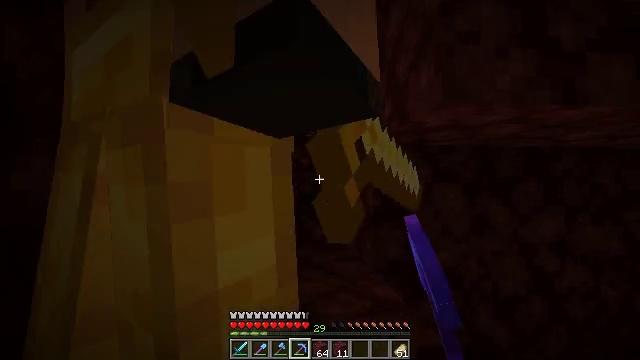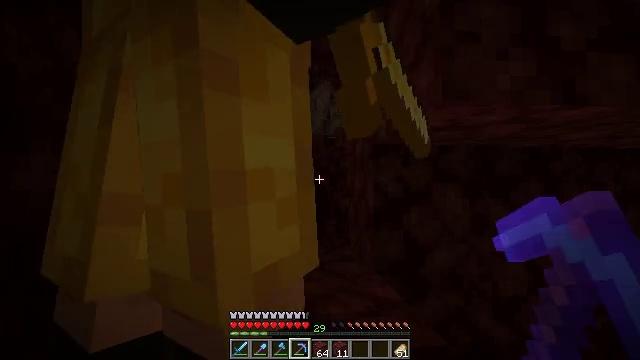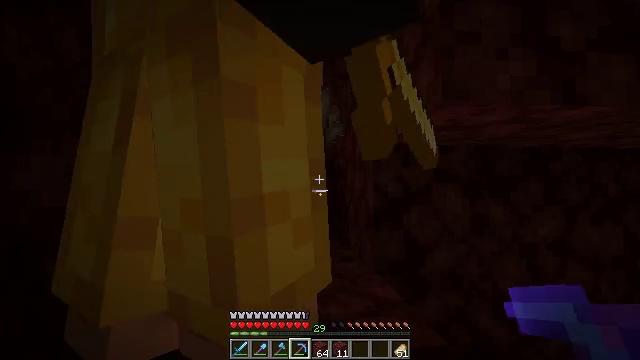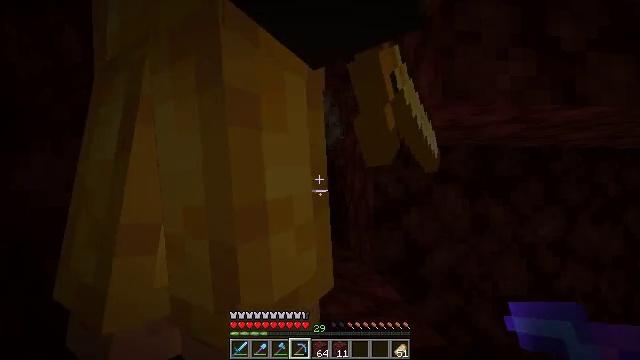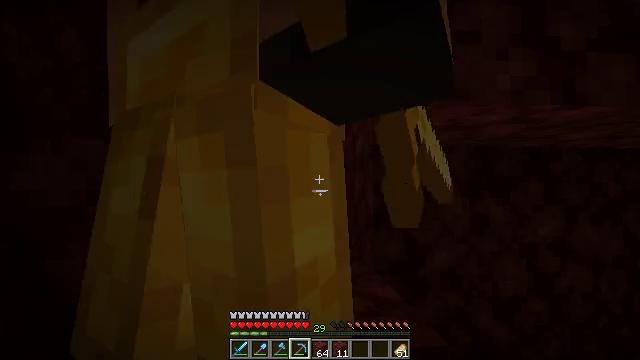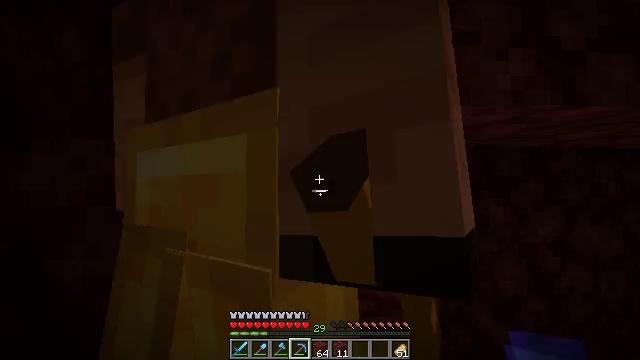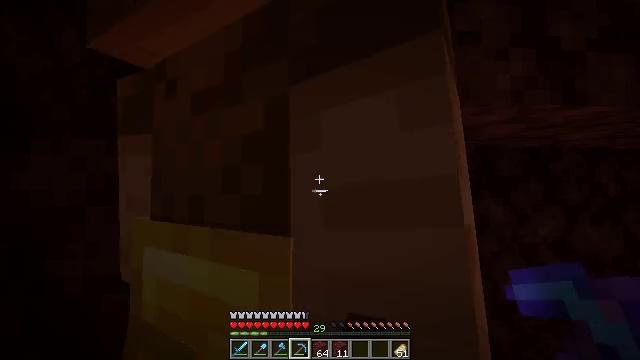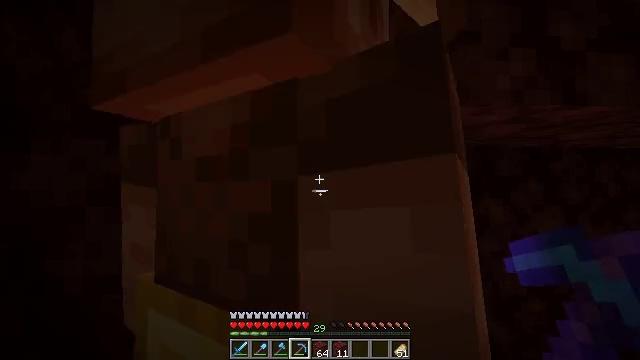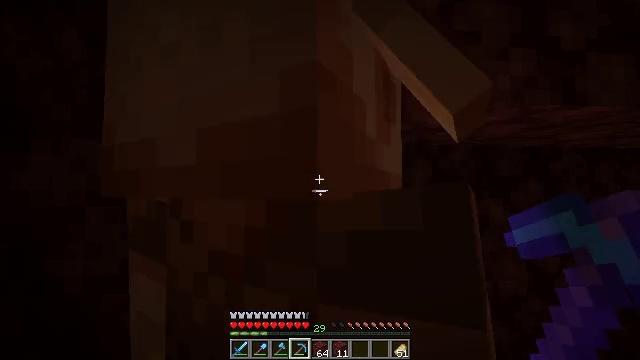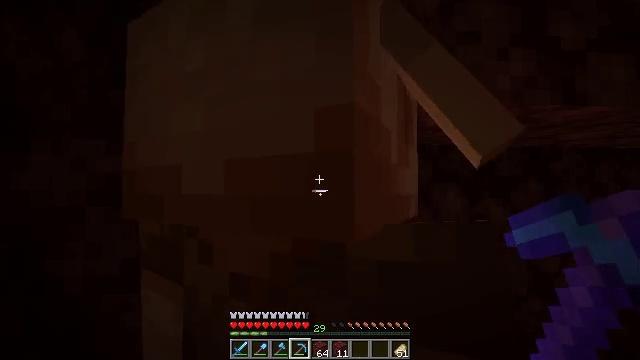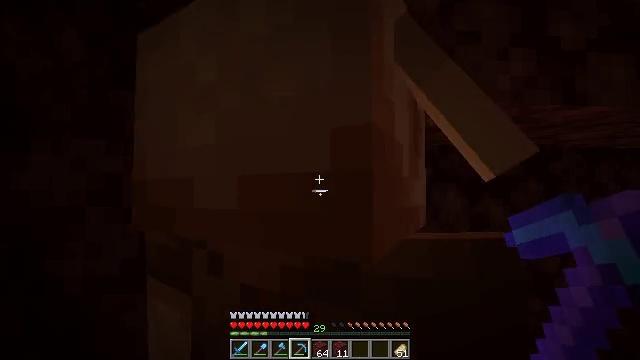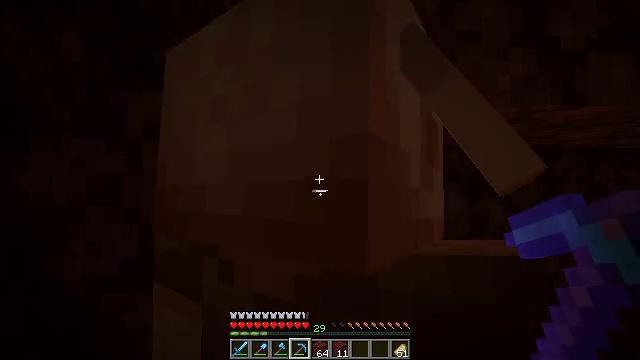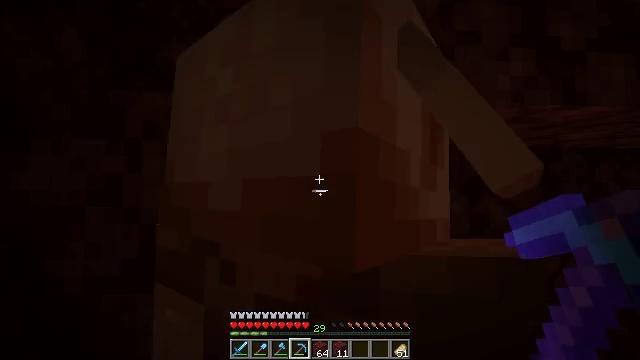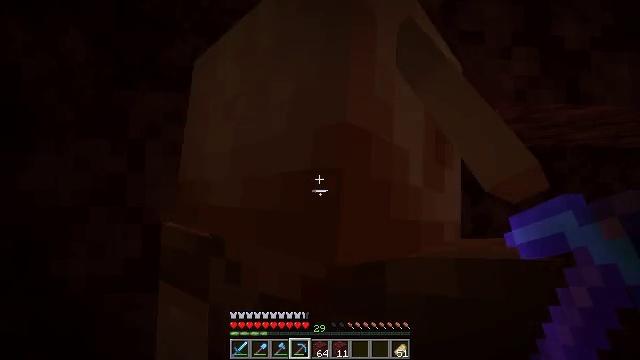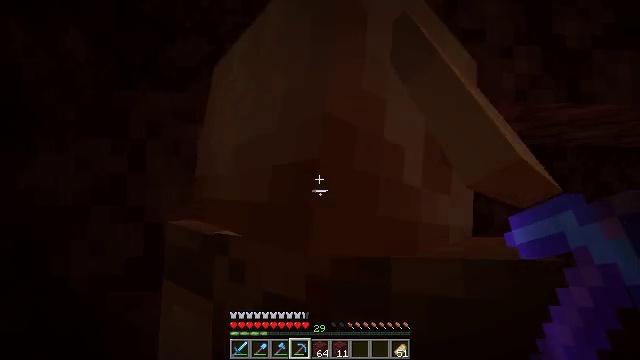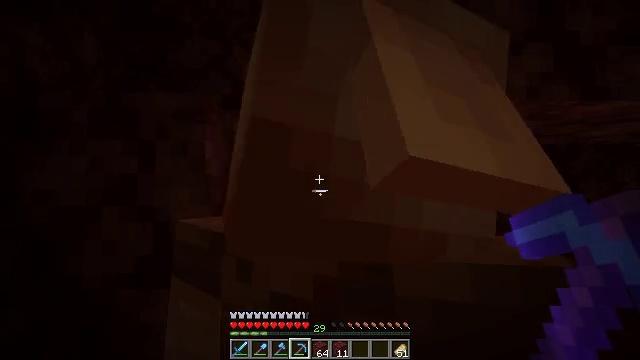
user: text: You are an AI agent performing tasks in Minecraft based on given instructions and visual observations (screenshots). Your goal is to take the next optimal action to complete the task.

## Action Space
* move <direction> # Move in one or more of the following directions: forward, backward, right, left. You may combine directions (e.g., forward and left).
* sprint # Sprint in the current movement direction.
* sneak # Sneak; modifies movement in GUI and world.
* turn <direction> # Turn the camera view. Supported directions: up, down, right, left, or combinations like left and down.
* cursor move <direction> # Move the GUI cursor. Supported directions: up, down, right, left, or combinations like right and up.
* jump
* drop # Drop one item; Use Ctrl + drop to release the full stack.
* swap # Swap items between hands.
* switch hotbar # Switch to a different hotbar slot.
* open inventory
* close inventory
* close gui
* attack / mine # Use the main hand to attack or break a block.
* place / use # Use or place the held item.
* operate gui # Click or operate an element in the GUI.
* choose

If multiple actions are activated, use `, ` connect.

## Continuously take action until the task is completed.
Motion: motion action
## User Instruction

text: Extract nether quartz by breaking the ore.
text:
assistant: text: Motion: no_op
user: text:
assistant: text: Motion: no_op
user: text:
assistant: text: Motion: no_op
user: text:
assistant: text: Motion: no_op
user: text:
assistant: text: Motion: no_op
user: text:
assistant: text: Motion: no_op
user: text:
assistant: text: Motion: no_op
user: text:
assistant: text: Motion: no_op
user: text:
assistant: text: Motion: no_op
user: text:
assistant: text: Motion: no_op
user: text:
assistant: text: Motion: no_op
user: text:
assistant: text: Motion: no_op
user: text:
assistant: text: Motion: no_op
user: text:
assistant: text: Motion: no_op
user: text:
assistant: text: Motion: turn left
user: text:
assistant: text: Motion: no_op
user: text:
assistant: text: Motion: no_op
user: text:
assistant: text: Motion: no_op
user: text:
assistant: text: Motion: no_op
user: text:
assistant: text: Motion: no_op
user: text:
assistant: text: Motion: no_op
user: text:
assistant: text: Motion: no_op
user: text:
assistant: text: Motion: no_op
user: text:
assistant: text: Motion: move forward
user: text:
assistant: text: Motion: move forward
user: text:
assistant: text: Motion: move forward, turn down
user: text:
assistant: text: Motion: move forward, turn down, jump
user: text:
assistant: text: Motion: move forward, jump
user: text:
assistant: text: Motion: move forward, jump
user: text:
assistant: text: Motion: move forward, jump